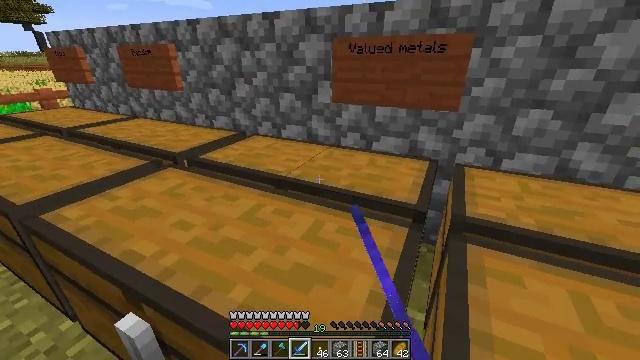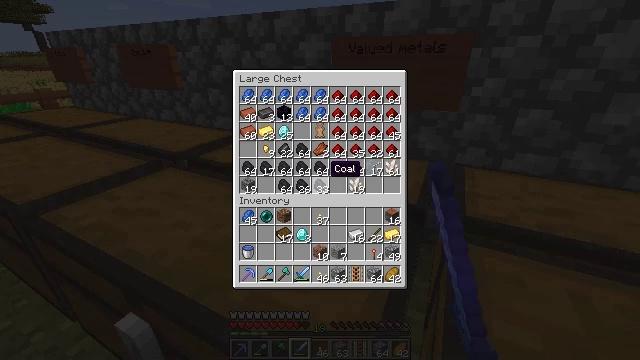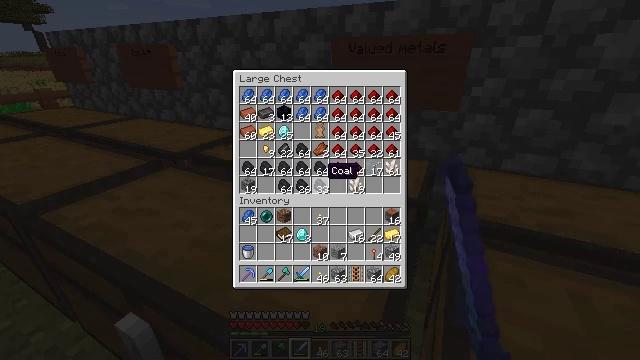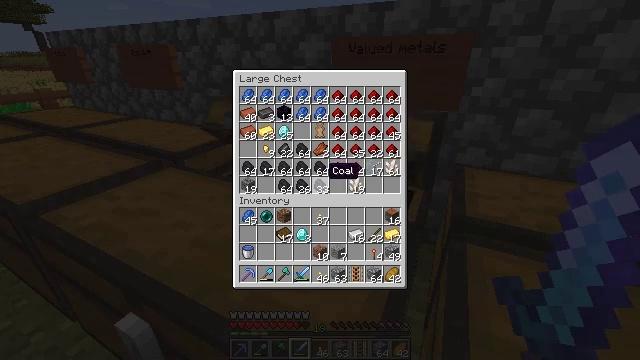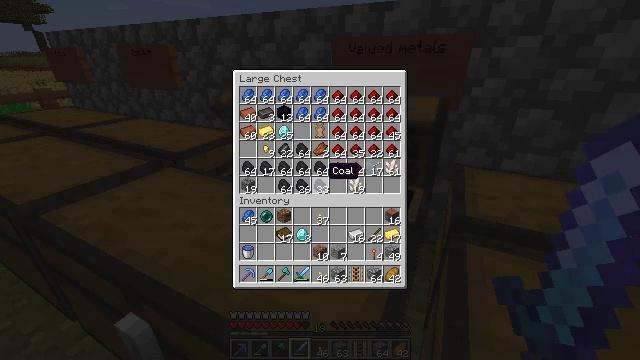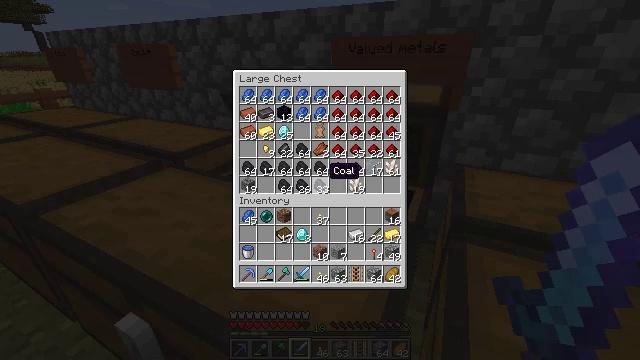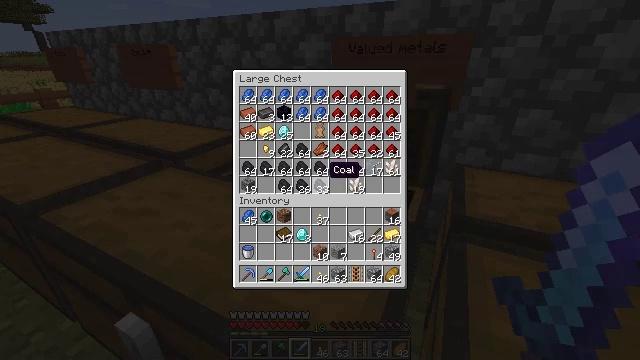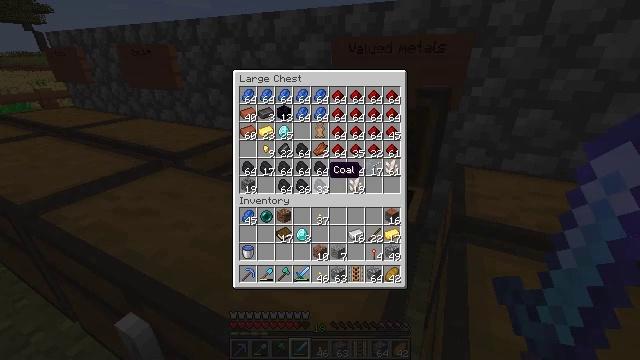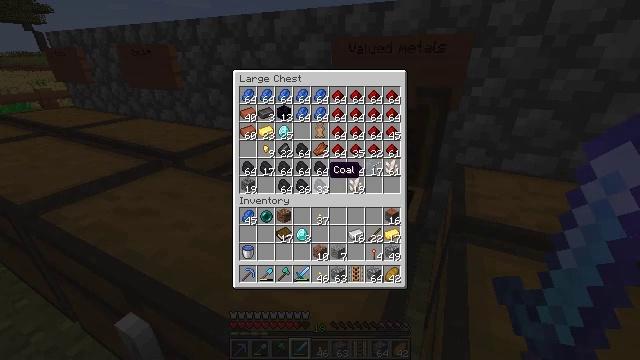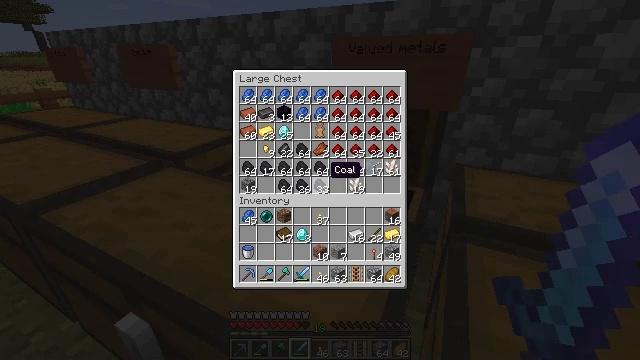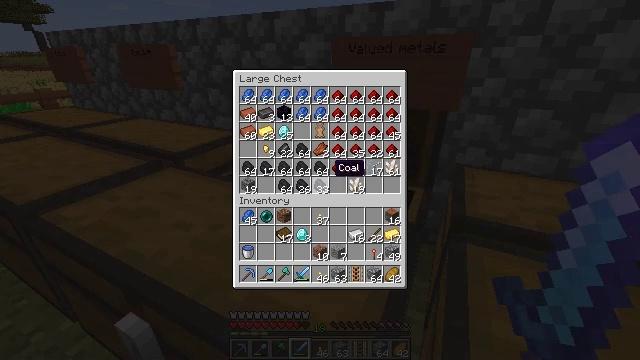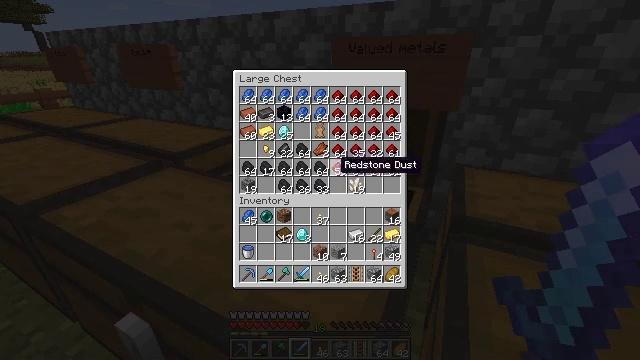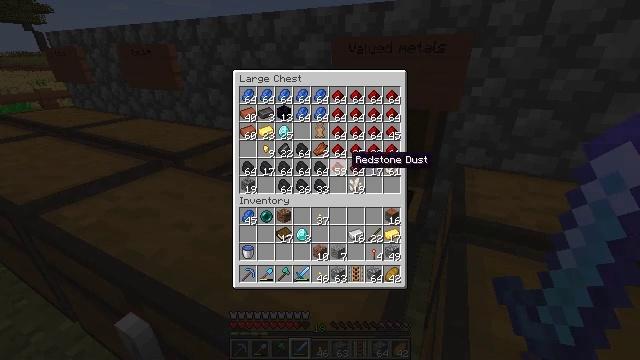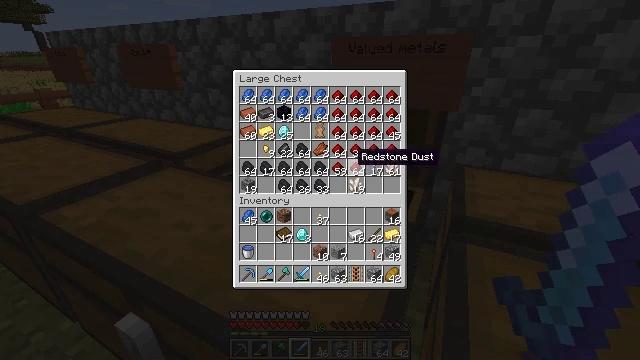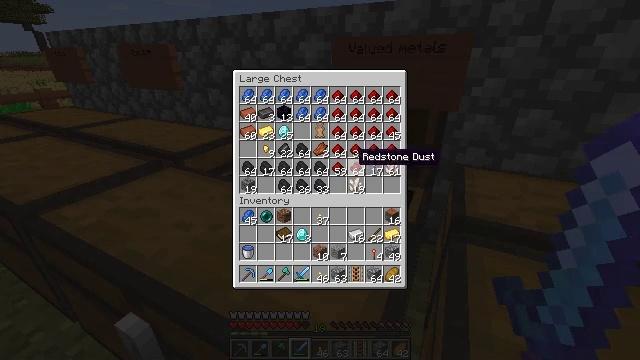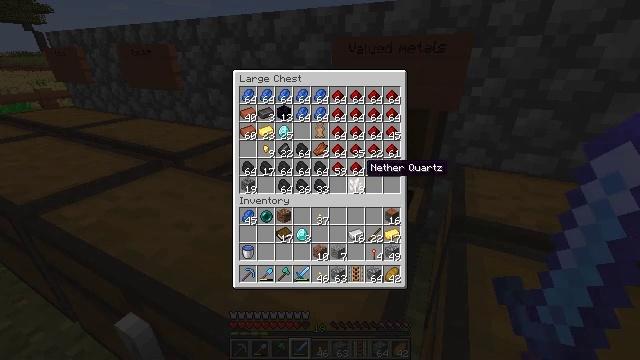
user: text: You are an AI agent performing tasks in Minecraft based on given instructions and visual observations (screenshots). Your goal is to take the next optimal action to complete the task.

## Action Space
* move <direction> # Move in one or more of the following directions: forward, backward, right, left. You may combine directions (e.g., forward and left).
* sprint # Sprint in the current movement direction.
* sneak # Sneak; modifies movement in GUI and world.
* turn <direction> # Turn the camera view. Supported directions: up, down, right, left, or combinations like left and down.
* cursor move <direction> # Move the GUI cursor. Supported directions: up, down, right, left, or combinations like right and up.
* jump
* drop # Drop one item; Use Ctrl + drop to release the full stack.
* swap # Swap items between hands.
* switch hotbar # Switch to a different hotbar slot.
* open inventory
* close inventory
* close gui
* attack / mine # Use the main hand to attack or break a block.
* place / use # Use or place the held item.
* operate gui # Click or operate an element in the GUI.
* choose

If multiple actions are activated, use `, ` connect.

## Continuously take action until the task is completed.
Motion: motion action
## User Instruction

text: Drop a granite.
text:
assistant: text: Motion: open gui
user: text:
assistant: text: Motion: no_op
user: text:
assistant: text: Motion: no_op
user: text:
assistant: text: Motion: no_op
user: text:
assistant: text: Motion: no_op
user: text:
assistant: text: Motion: no_op
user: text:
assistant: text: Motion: no_op
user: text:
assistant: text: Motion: no_op
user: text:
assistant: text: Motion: no_op
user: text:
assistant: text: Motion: no_op
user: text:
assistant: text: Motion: no_op
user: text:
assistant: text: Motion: cursor move right
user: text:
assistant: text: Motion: no_op
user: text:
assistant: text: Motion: no_op
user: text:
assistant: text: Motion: cursor move right and down
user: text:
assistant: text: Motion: cursor move down
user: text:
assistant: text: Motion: cursor move down
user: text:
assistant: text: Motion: cursor move down
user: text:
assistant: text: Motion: cursor move down
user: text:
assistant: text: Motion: sneak
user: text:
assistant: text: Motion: sneak, cursor move left and down
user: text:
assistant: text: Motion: sneak, cursor move left
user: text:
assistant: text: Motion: sneak, cursor move left
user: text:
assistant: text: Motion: sneak, cursor move left
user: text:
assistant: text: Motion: sneak
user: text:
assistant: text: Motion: sneak
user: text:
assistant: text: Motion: sneak, choose
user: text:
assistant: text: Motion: sneak, choose
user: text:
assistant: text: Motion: sneak, choose
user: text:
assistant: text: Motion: sneak, choose